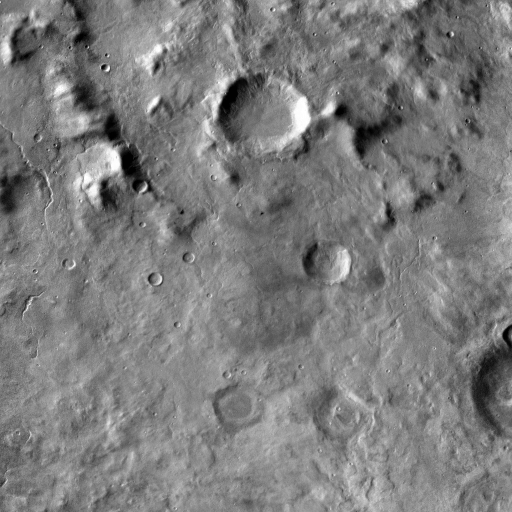
Crater classes present: Background, Other, Buried